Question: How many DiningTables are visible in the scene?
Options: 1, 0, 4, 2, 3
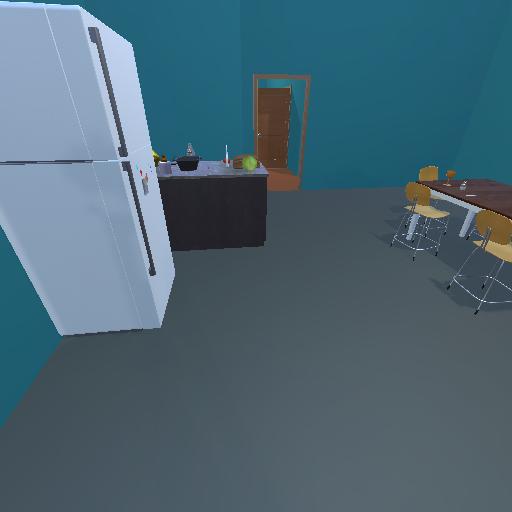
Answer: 1